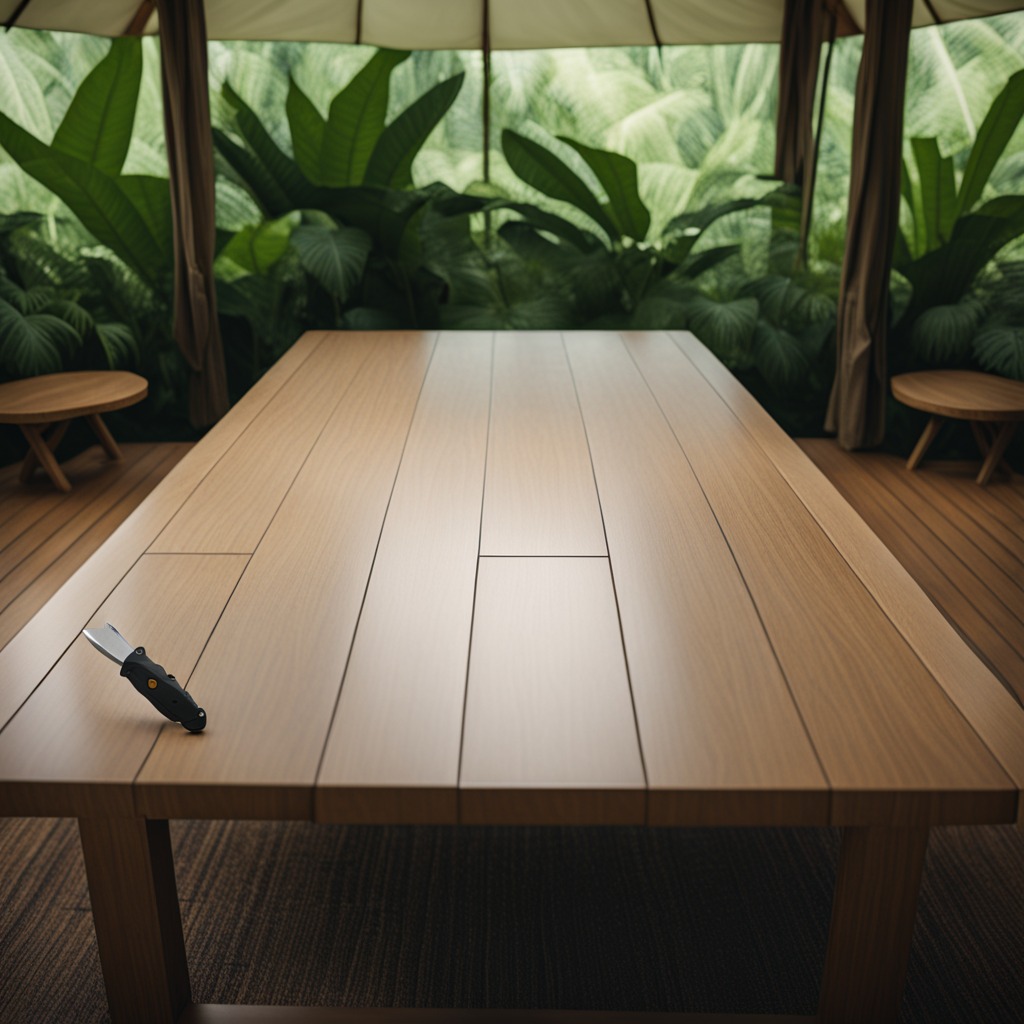
A utility knife is lying on the wooden table.